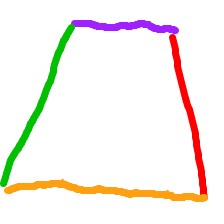
Shape: trapezoid